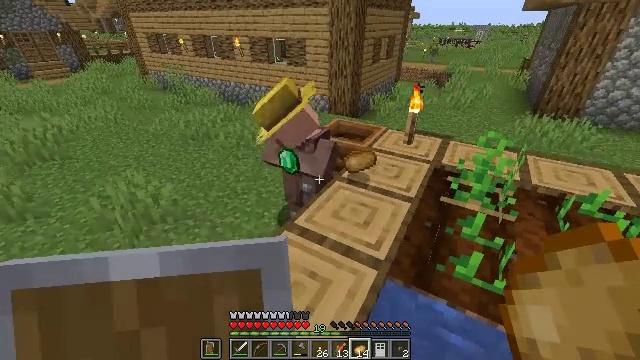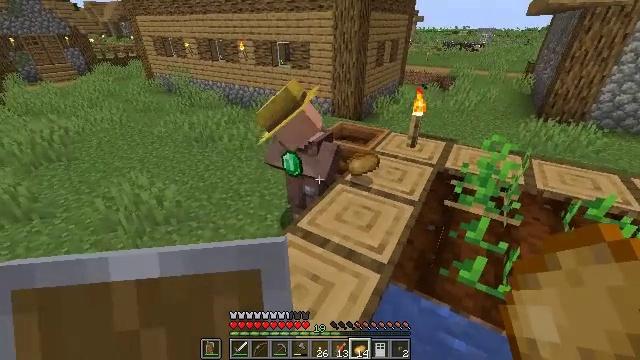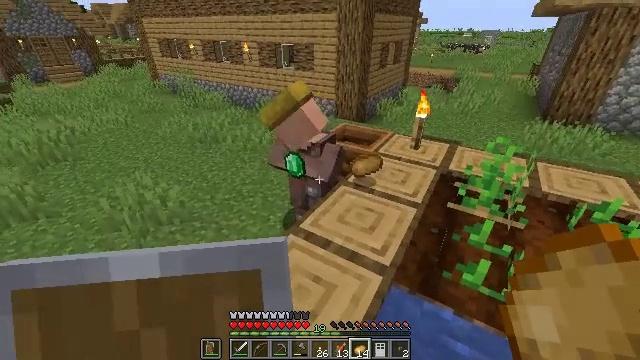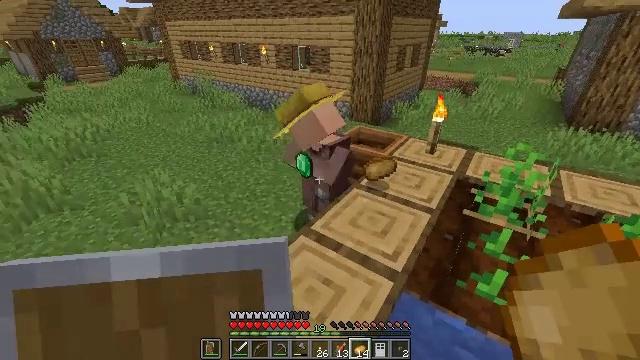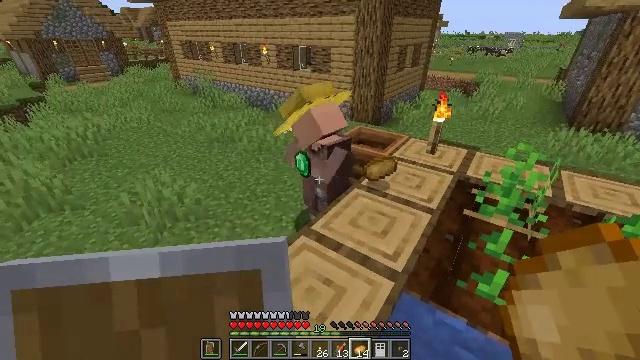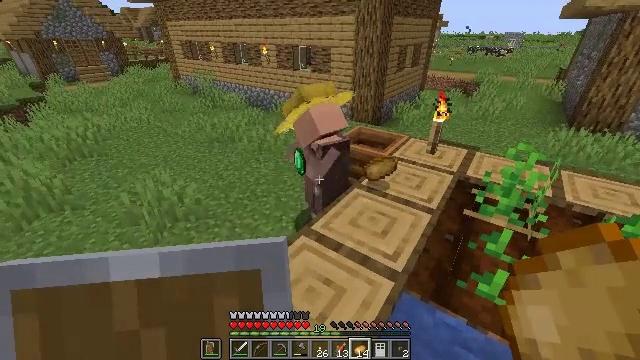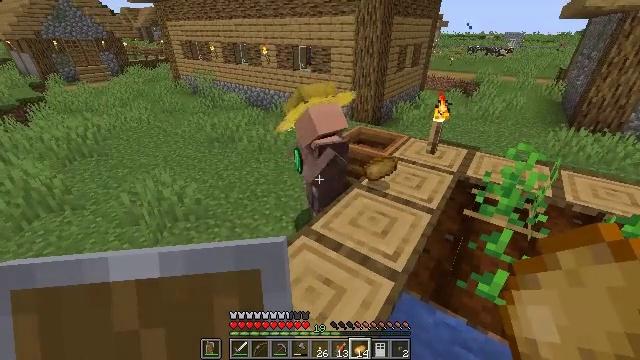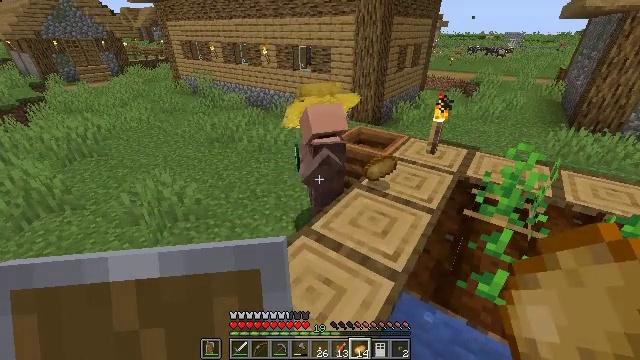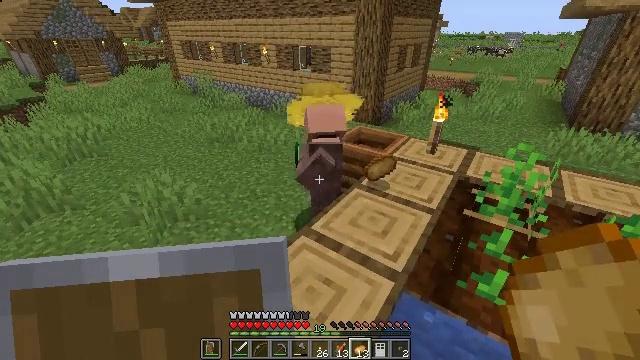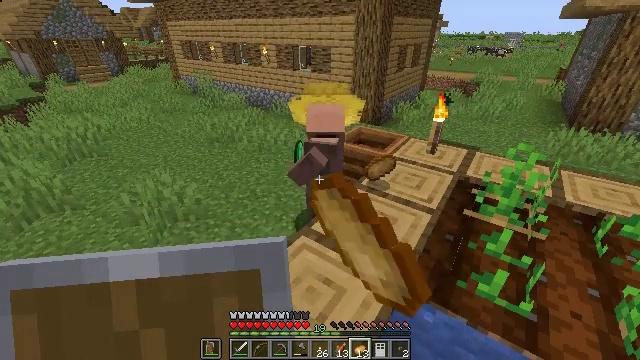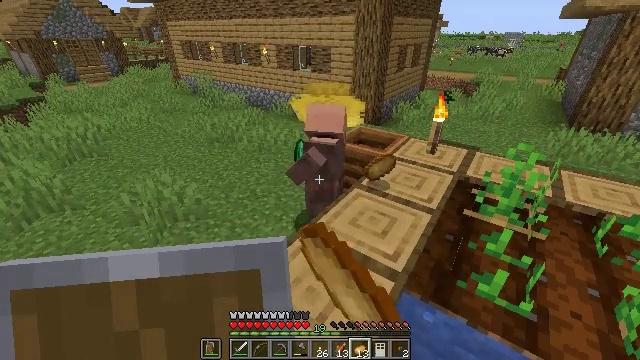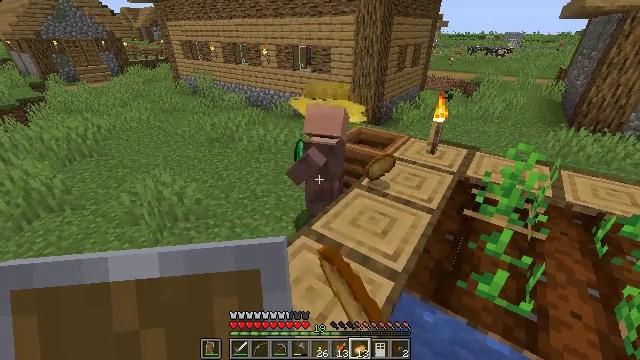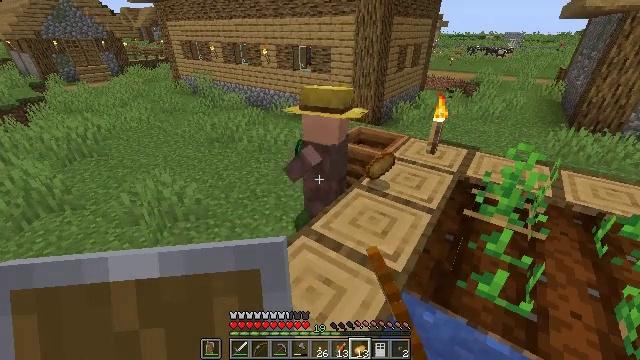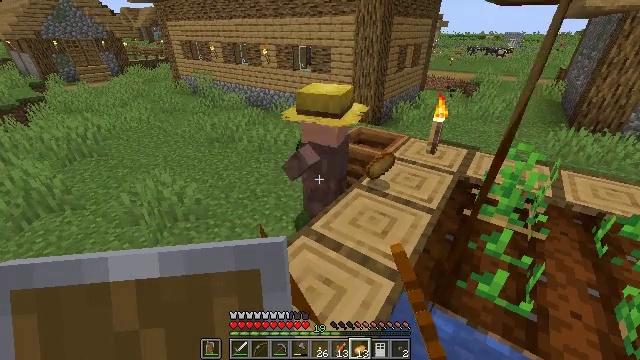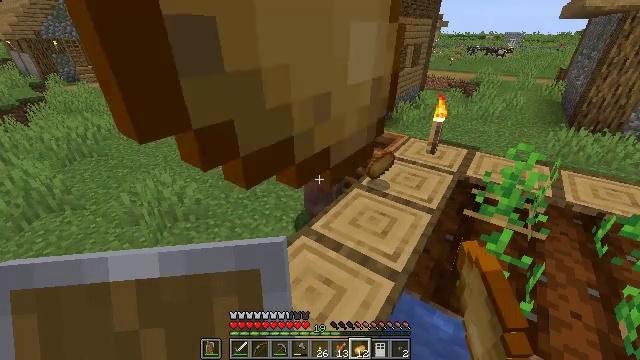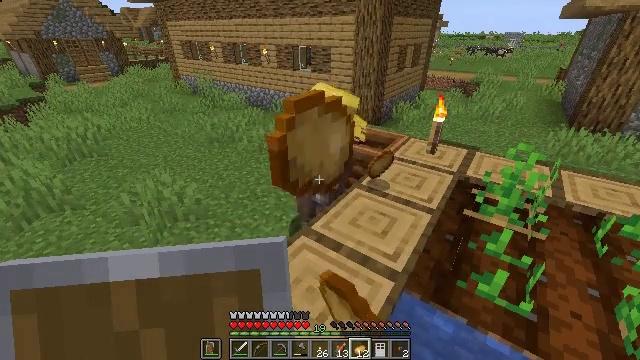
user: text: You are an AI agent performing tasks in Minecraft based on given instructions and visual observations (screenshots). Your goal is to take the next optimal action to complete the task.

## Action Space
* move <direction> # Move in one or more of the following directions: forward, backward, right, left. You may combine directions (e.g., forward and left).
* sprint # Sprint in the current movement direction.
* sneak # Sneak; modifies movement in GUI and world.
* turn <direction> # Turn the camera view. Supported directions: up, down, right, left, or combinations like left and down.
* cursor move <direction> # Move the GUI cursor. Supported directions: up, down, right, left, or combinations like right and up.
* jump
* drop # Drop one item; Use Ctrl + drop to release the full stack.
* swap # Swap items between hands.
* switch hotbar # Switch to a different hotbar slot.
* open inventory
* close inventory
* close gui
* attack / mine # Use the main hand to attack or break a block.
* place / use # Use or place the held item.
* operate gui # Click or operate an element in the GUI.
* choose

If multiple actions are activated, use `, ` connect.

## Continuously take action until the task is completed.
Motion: motion action
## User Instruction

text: Drop a potato.
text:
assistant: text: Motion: drop
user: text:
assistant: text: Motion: drop
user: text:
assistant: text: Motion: turn left
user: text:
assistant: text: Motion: no_op
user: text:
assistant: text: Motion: no_op
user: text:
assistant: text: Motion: no_op
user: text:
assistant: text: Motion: no_op
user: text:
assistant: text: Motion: drop
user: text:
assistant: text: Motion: drop
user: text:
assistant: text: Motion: drop
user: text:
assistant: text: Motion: no_op
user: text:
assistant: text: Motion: no_op
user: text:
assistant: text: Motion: no_op
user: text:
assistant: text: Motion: drop
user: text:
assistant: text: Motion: drop
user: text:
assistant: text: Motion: drop
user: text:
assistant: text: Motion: no_op
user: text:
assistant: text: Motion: no_op
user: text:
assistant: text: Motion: no_op
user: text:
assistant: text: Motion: no_op
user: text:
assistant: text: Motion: no_op
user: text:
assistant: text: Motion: drop
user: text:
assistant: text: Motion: drop
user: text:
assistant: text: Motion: drop
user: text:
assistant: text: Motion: no_op
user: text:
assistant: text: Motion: no_op
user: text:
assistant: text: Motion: no_op
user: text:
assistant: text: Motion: turn left and up
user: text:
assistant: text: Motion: turn left
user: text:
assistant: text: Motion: turn left